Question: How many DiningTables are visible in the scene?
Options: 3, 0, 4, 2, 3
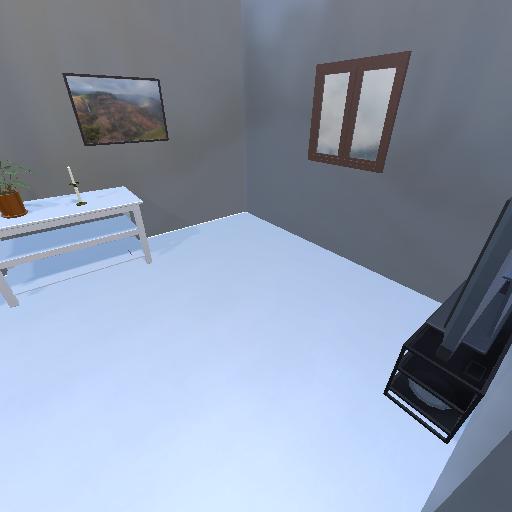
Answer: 3